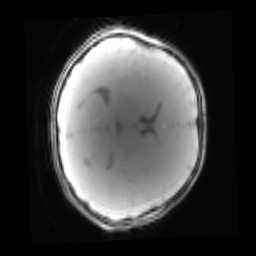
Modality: PDw
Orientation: axial
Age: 9
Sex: female
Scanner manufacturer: siemens
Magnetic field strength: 3 T
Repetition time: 0.25 s
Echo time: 0.00103 s